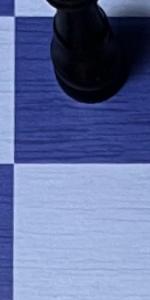
Label: Empty